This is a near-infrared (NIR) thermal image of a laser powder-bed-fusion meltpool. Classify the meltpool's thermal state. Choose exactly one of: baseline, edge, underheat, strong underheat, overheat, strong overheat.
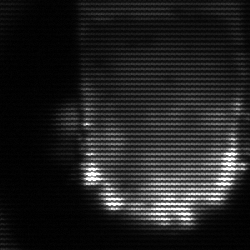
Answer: baseline